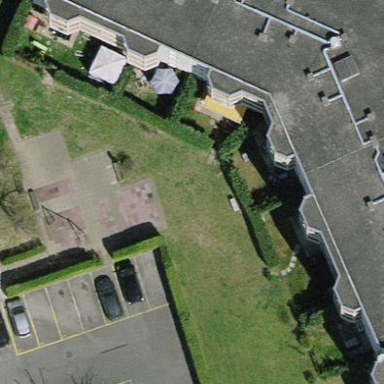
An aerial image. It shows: Garden surrounded by fence.